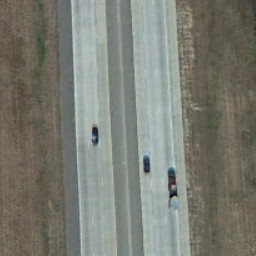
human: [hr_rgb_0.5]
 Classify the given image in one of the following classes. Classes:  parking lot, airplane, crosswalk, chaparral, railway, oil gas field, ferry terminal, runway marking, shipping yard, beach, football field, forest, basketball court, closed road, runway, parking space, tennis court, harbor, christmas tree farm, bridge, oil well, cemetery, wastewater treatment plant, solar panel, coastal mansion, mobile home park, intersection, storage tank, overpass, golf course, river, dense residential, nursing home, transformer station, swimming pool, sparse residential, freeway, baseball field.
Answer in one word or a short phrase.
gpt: freeway